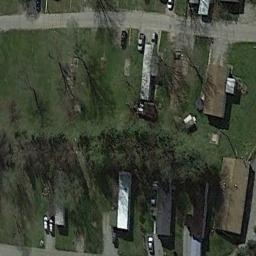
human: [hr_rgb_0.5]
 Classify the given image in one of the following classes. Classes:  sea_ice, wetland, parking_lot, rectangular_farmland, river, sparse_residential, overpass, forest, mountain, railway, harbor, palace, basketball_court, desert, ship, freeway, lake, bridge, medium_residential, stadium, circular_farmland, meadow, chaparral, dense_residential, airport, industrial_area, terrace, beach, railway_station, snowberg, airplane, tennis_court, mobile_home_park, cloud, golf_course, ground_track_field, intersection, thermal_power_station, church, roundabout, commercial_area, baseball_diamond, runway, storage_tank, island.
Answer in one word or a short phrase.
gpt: mobile_home_park